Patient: sex F, age 67
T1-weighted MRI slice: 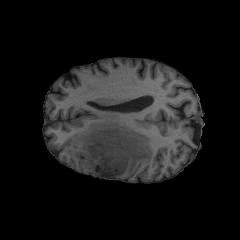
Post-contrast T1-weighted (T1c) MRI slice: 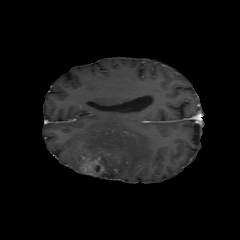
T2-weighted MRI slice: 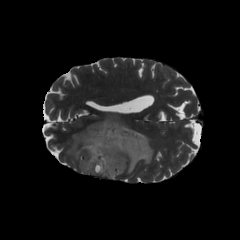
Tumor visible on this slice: yes
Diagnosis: Astrocytoma, IDH-mutant
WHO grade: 4